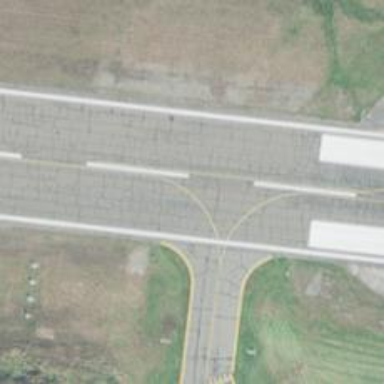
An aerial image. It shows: Image of taxiway at airport.